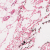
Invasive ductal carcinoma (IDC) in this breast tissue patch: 0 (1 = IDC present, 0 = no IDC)